Question: I need to add an element to my website that will allow me to edit a map. (Not HTML5)
Here is an example:

Basically it needs to be embedded in the page. It needs to show a map uploaded by the user for their location. Then they will select an item to add to the map, such as a computer or printer. After selecting an item they will either drag or click on the map to place the item.
Upon clicking save this will send this data to another page to enter all the data into a MySQL table.
The operation and concept are fairly simple. The only thing that throws me for a loop is how to actually code it for the web. I would prefer not to use Java and can not use Flash. Could this be done with Java-script?
Does anyone know of any places with tutorials about this or have advice on how to conquer this?
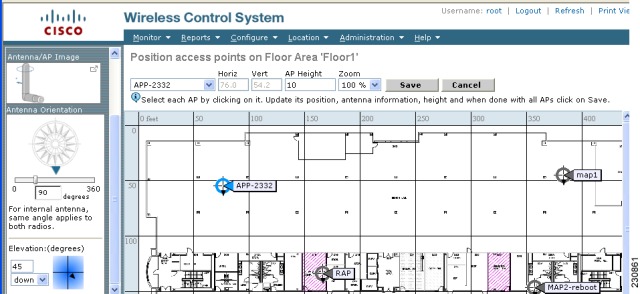
Answer: Maybe you could try with jquery draggable event <URL>.
In the example "snap-to" linked above you can do what you are asking for.